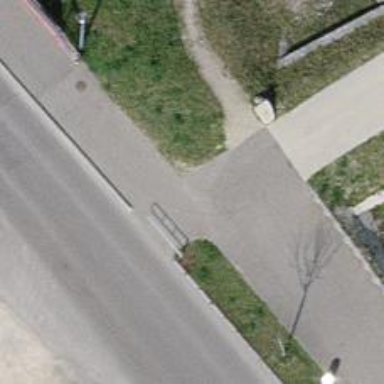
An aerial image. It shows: Asphalt cycleway.